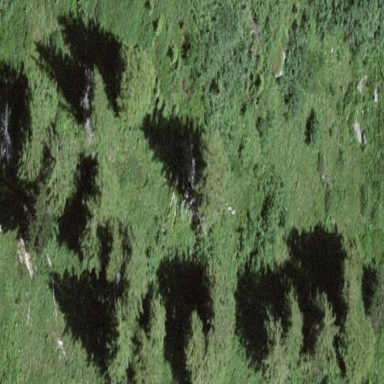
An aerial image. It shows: Patch of scrub vegetation.